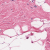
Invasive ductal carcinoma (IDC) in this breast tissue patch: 0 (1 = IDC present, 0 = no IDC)